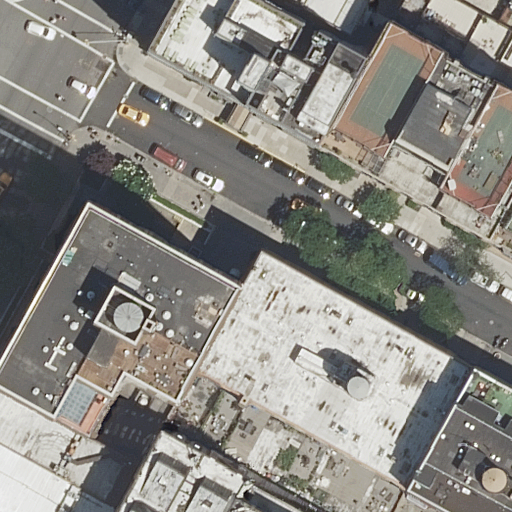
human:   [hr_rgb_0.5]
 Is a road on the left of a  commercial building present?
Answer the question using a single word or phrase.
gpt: no

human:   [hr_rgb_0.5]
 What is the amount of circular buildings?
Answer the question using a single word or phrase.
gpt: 0

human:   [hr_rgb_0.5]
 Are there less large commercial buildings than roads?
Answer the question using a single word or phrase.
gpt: yes

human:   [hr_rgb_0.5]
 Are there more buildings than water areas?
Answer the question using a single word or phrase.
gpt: yes

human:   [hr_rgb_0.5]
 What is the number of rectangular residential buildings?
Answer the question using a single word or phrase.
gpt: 8

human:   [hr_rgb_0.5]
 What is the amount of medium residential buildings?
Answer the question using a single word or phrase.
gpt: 4

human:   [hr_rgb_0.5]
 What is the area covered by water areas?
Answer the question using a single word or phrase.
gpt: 0m2

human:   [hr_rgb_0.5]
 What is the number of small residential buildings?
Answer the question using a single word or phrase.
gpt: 5

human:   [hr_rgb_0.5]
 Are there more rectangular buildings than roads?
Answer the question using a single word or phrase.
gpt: yes

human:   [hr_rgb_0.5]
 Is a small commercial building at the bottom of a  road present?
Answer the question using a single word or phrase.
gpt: no

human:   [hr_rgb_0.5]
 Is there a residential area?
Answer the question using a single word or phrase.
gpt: no

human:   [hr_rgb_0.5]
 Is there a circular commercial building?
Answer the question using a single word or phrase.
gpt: no

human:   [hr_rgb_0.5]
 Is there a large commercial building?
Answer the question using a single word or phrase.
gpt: no

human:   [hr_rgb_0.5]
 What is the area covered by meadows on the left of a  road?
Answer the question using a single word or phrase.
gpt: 0m2

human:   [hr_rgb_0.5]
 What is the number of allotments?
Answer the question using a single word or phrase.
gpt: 0

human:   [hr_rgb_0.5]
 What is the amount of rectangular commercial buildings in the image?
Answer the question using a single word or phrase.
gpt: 0

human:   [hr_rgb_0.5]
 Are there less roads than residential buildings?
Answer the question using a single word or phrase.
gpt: yes

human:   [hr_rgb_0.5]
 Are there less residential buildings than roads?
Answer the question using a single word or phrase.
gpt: no

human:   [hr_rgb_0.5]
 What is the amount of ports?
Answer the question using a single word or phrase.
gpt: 0

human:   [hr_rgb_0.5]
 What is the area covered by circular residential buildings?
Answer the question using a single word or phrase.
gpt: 0m2

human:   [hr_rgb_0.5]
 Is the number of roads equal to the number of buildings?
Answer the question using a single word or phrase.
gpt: no

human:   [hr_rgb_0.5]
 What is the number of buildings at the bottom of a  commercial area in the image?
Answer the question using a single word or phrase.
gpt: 0

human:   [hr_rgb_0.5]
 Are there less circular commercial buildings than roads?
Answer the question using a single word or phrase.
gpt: yes

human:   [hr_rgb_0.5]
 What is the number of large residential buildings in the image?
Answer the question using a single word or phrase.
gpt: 3

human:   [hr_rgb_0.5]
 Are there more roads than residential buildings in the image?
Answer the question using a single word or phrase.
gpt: no

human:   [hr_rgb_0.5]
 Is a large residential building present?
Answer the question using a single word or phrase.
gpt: yes

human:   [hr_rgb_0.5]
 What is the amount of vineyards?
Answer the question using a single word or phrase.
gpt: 0

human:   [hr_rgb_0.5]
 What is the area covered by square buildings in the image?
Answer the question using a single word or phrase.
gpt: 0m2

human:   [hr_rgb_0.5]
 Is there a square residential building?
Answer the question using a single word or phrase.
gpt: no

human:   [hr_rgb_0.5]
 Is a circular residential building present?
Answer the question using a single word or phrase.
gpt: no

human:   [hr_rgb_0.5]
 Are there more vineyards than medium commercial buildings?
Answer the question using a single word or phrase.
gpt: no

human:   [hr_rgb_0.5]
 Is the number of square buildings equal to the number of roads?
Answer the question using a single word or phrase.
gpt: no

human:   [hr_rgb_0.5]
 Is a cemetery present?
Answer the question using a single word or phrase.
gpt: no

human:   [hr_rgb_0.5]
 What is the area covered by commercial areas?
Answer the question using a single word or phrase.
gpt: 0m2

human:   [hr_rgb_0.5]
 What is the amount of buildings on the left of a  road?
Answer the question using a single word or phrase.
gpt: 6

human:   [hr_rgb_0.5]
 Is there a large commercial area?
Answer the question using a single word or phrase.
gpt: no